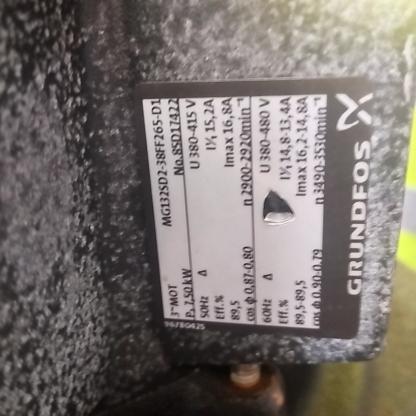
Klasa: tabliczka-znamionowa